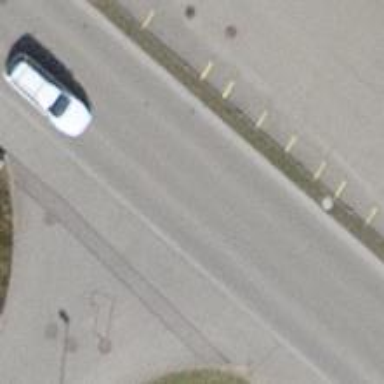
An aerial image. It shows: Tertiary road with asphalt surface and left sidewalk also paved with asphalt.